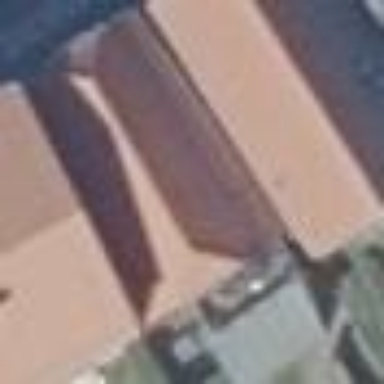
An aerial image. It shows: Building with half-hipped roof made of roof tiles.